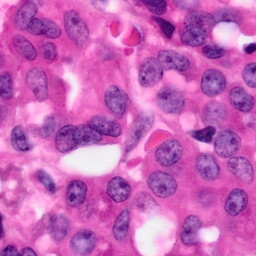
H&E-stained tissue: Pancreatic